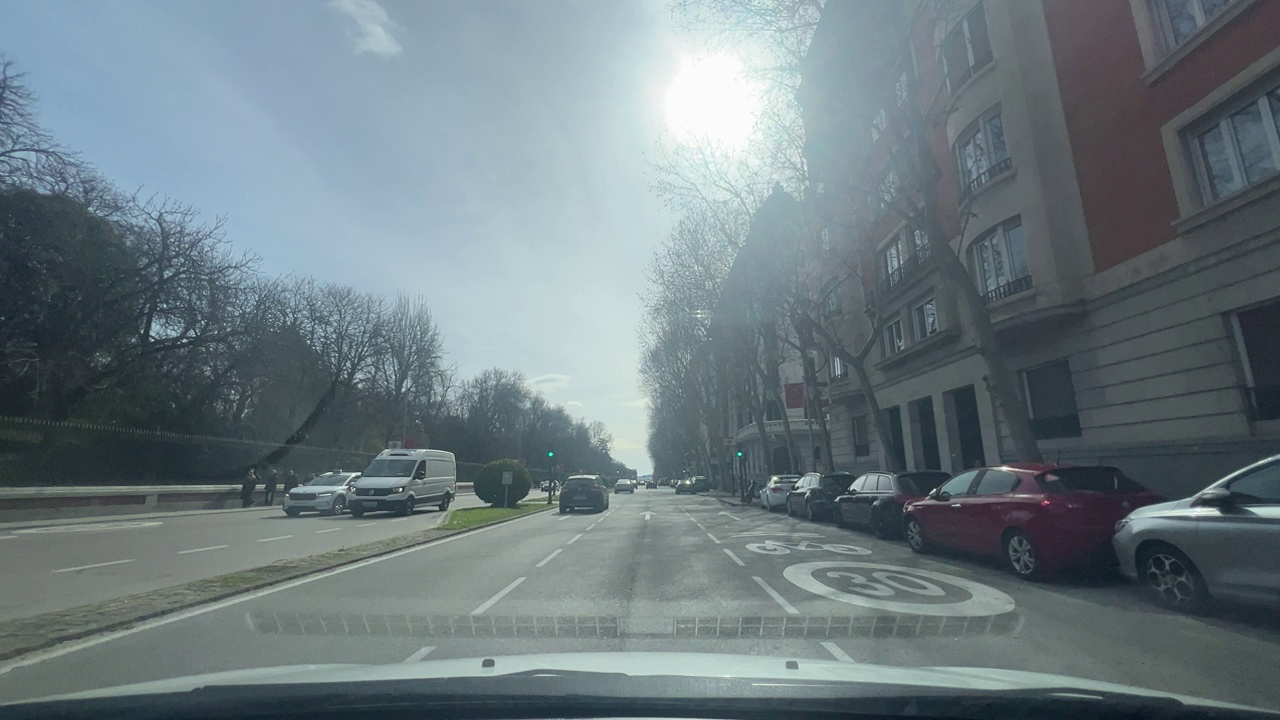
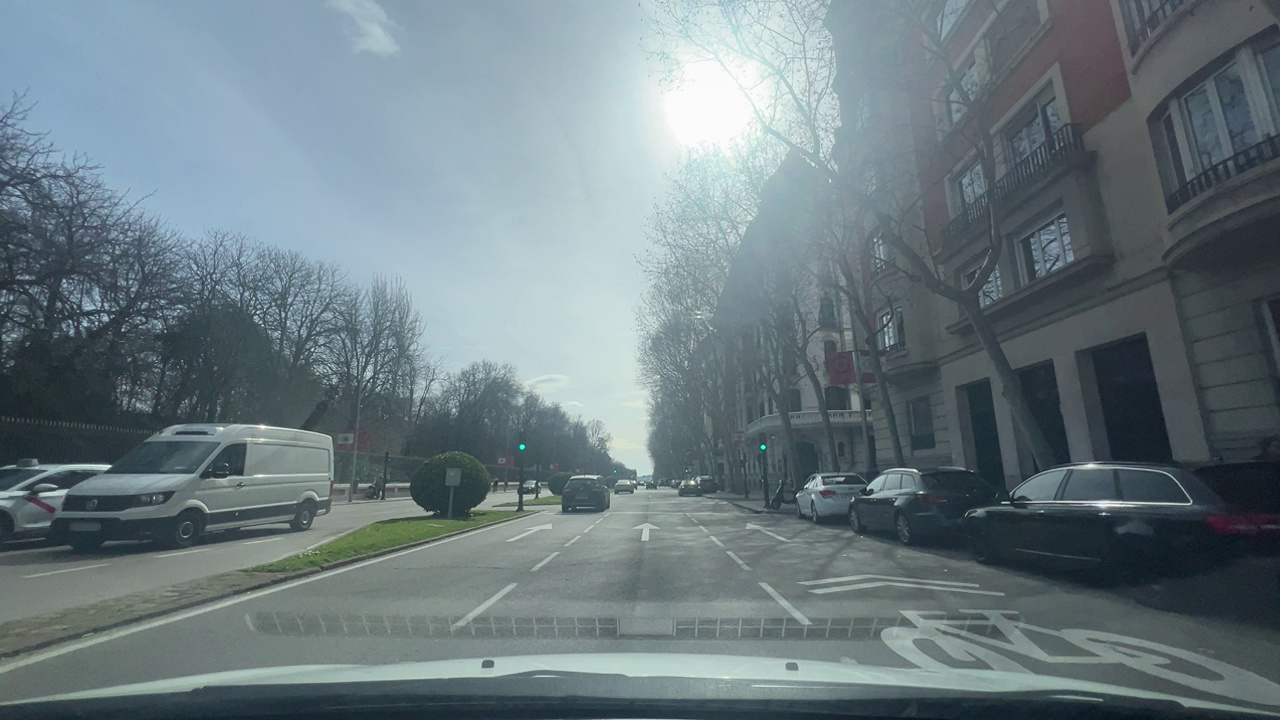
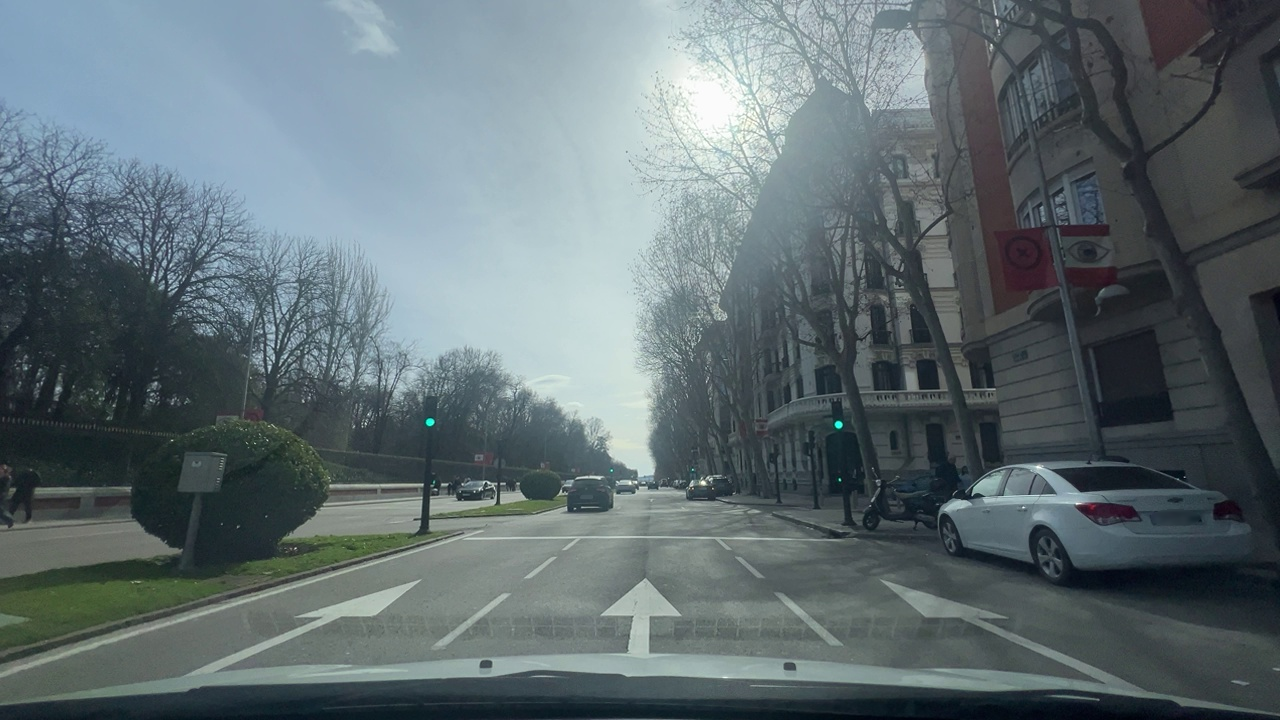
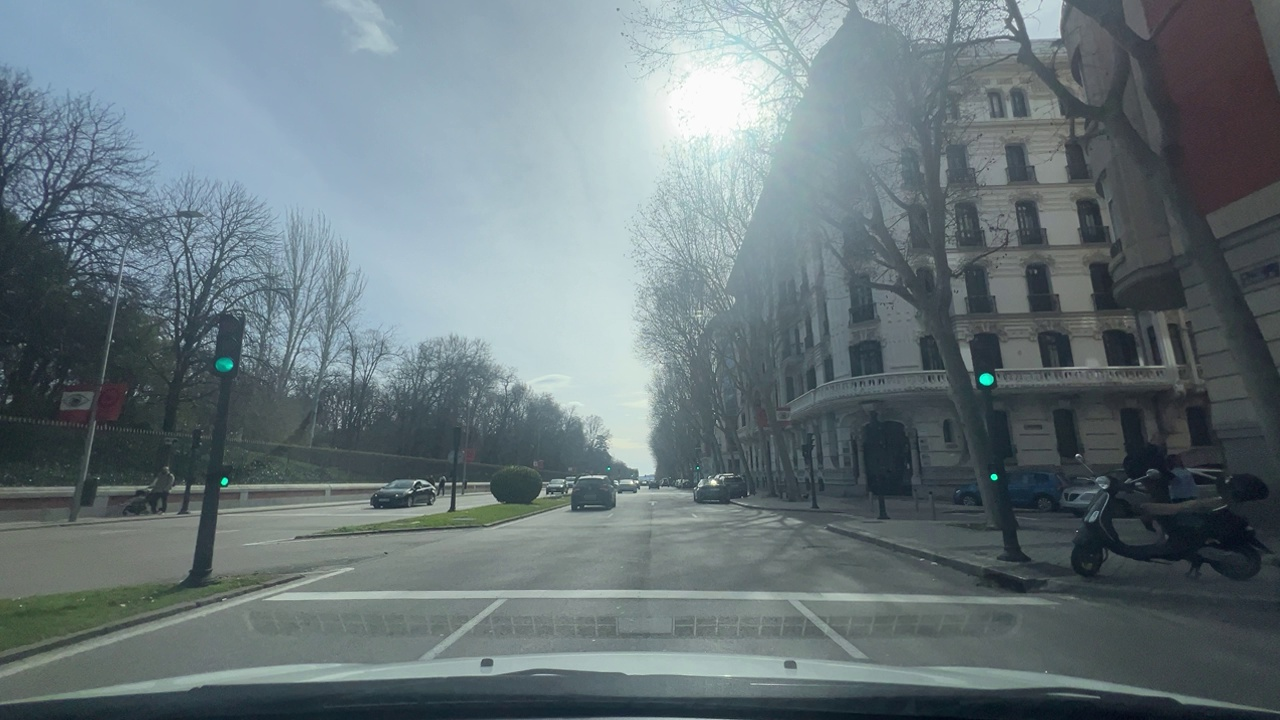
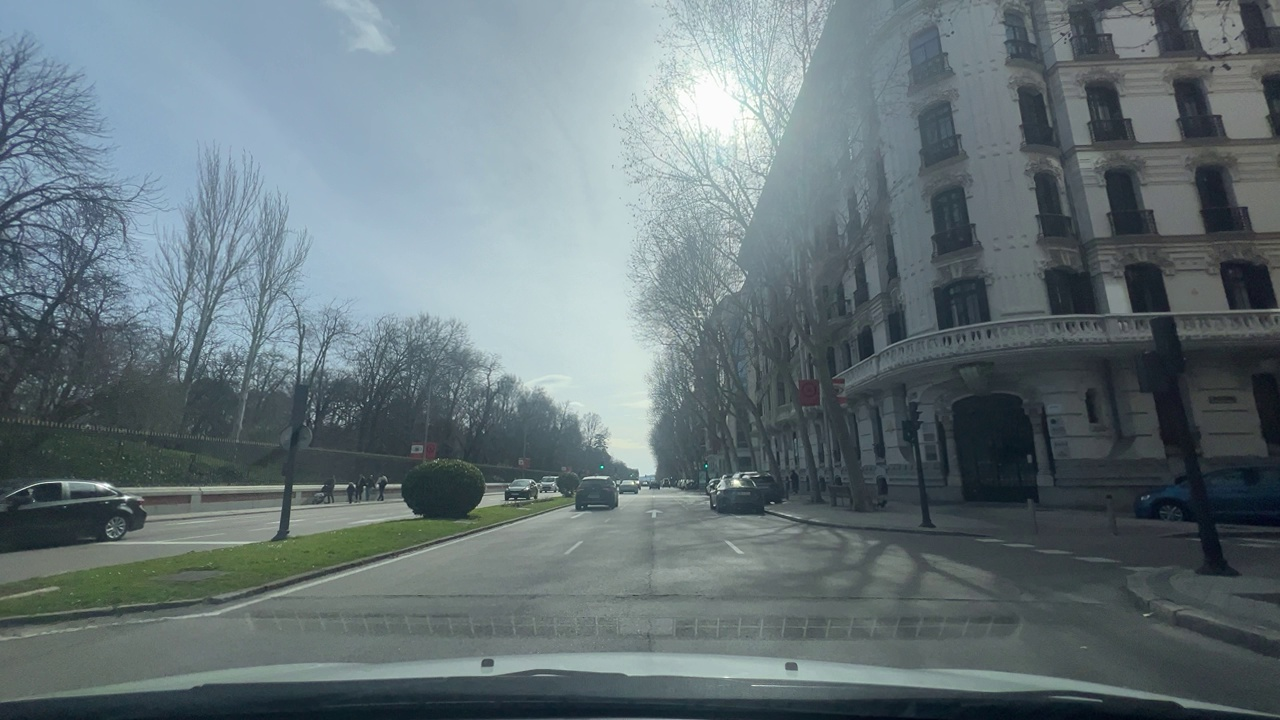
Situation: Lateral parked car
Question: Are vehicles present on the right side of the ego lane?
Answer: Yes
Reasoning: Parked cars that appear on the picture are parked next to the right side of the road

Situation: Lateral parked car
Question: Are vehicles parked parallel or perpendicular to the roadway near the ego lane?
Answer: Yes
Reasoning: Cars are parked parallel to the road

Situation: Lateral parked car
Question: Does the environment indicate an urban road where curbside parking is permitted?
Answer: Yes
Reasoning: Based on the building and road, we can assume we are in an urban enviroment and curbside parking is permitted

Situation: Lateral parked car
Question: Is the ego vehicle traveling in a middle lane with traffic lanes on both sides?
Answer: Yes
Reasoning: Ego is driving in the middle of the three lane road

Situation: Lateral parked car
Question: Are vehicles present on the left side of the ego lane?
Answer: No
Reasoning: There are not vehicles parked on the left side of the road